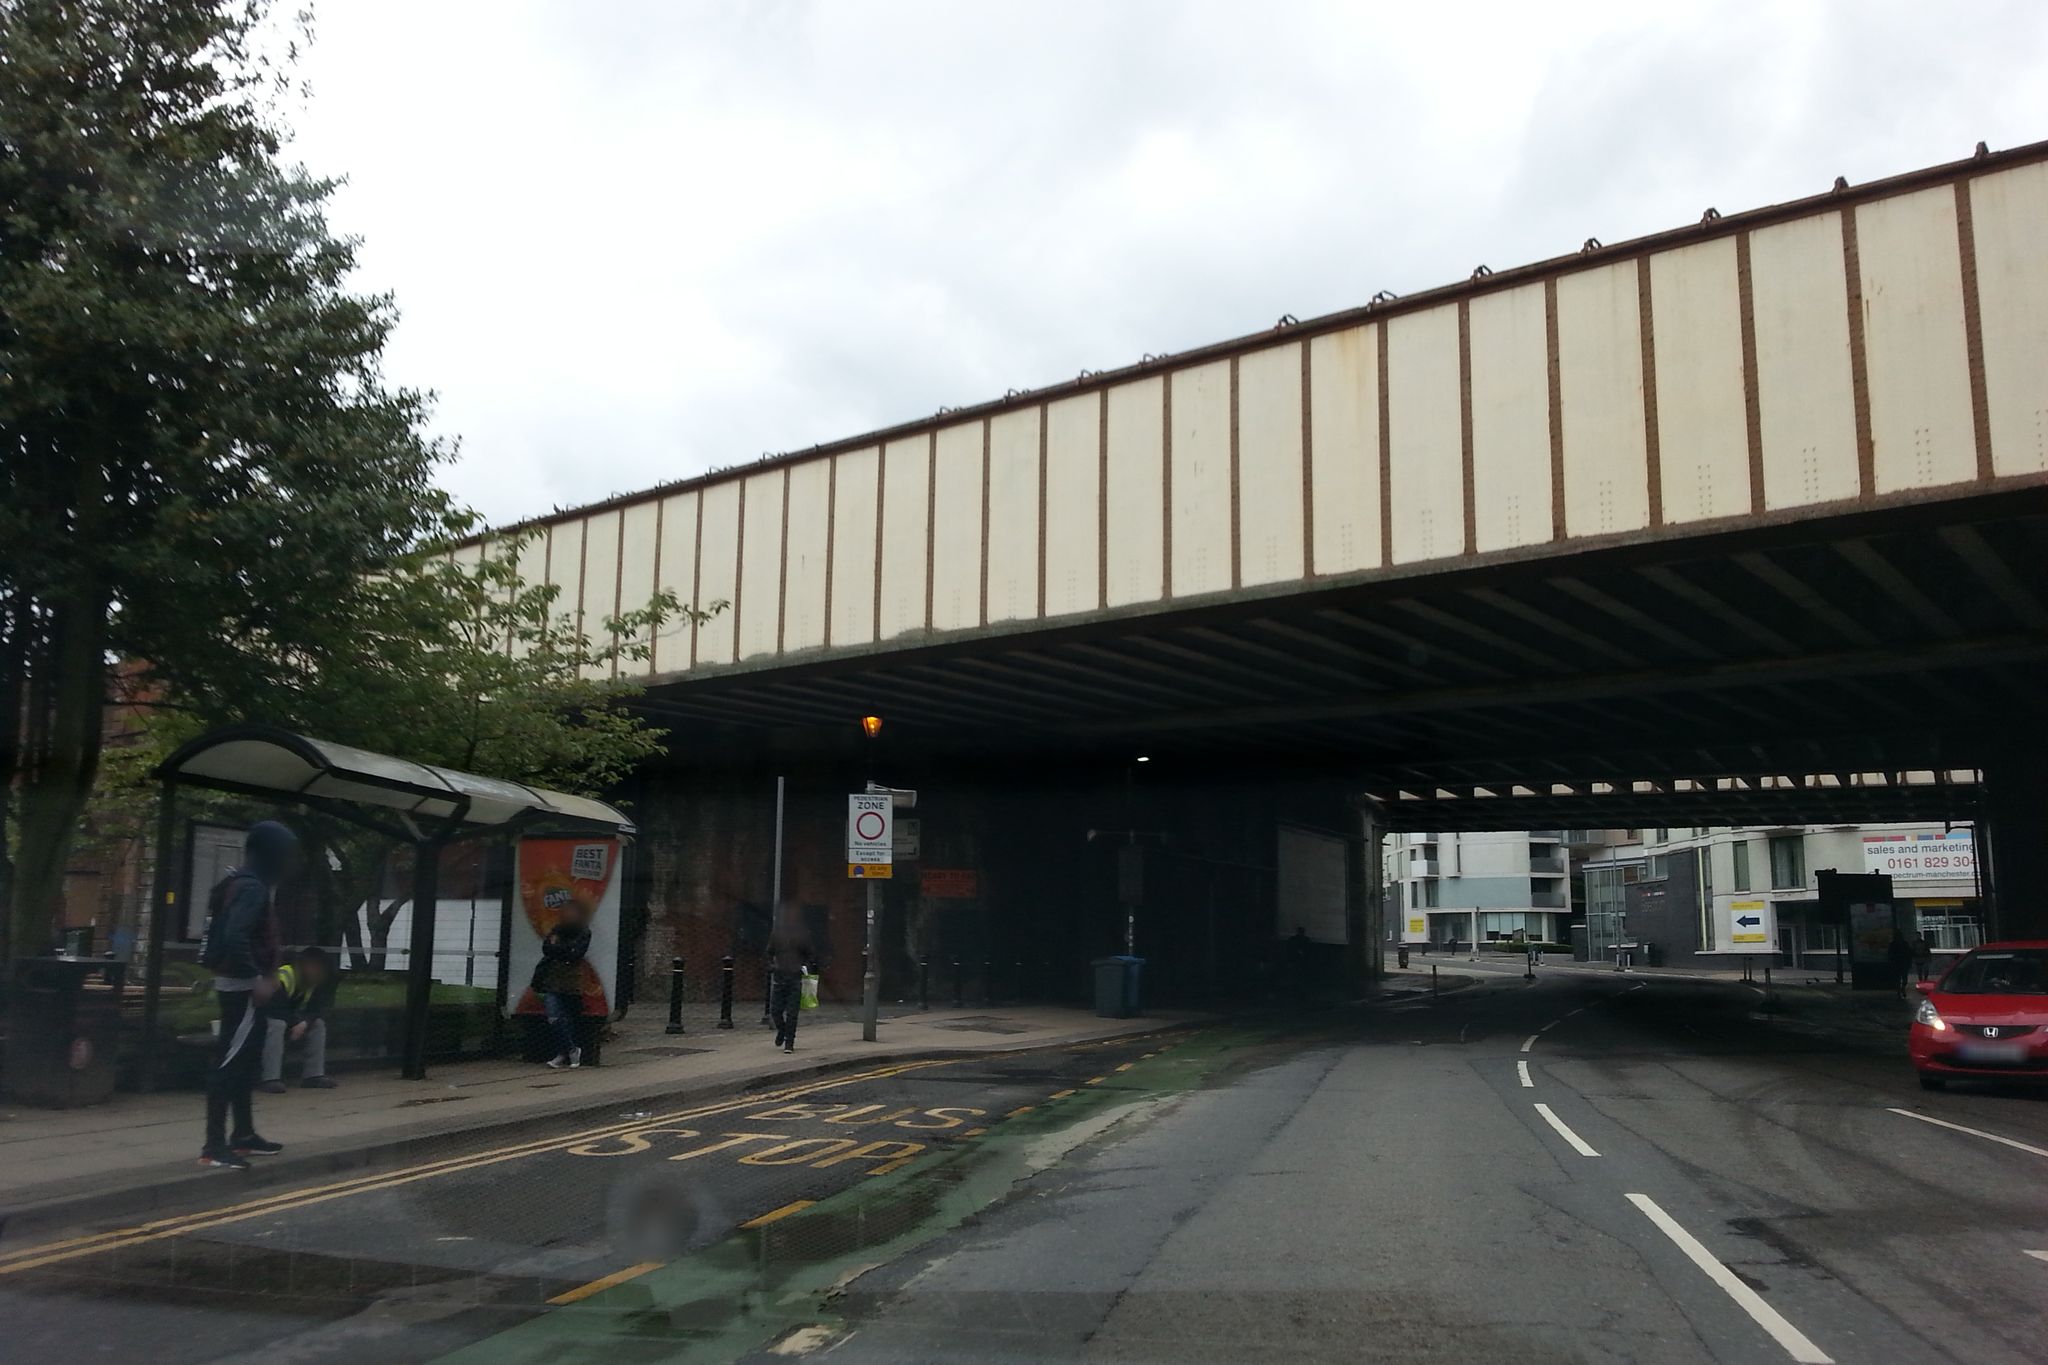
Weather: cloudy
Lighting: day
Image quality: good
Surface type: driving surface
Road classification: footway
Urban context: urban centre
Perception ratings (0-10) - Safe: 1.71, Lively: 6.8, Beautiful: 5.44, Boring: 6.31, Depressing: 1.43, Wealthy: 2.57